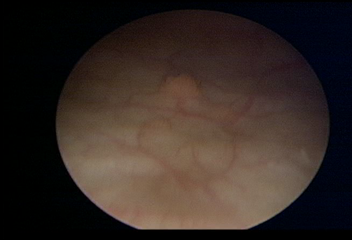
Modality: WLC
Class: Malignant
Subclass: LowGradePapillary
Lesion: L1
Stage: Ta
Morphology: Papillary
Bladder cancer association: Yes
Annotated structures: Tumor, Tumor